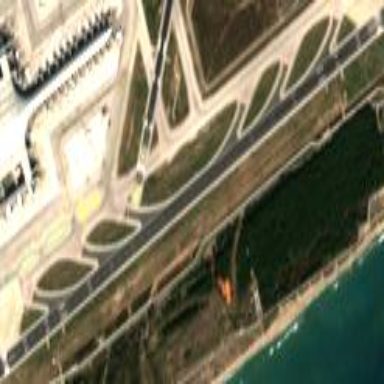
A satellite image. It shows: Runway in airport area.